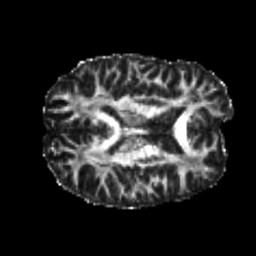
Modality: FA
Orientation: axial
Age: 21
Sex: male
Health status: healthy
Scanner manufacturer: philips
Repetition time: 7.393 s
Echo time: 0.08599 s